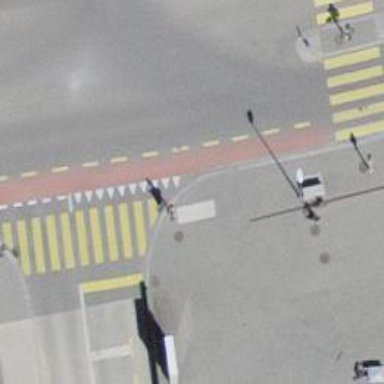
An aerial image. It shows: Kerb barrier.